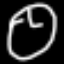
Label: clock